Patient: sex M, age 62
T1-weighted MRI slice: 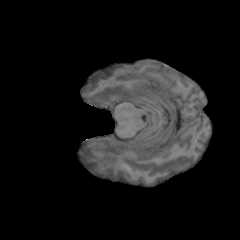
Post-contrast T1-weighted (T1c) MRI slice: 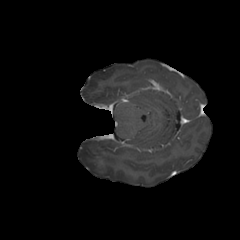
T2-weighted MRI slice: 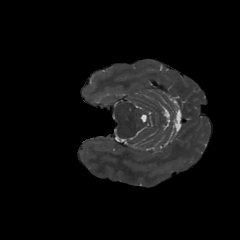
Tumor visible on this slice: yes
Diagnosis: Glioblastoma, IDH-wildtype
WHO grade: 4